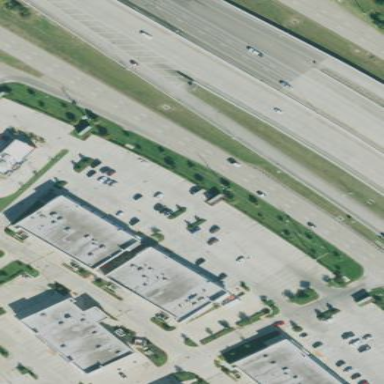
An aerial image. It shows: Parking area.